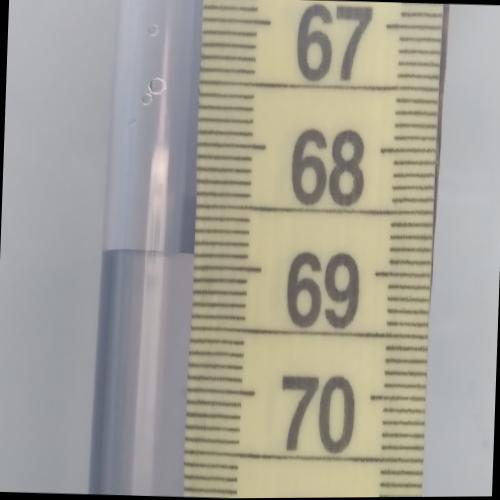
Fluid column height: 68.9 cm